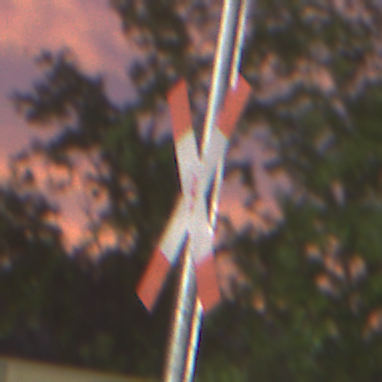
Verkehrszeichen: Andreaskreuz
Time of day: SunriseSunset
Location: Outdoor (Urban)
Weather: PartlyCloudy
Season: NotSpecified
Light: Artificial